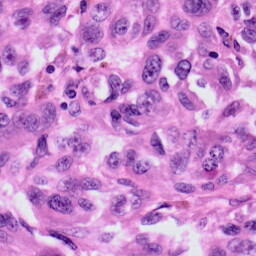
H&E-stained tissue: Skin